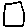
Label: square